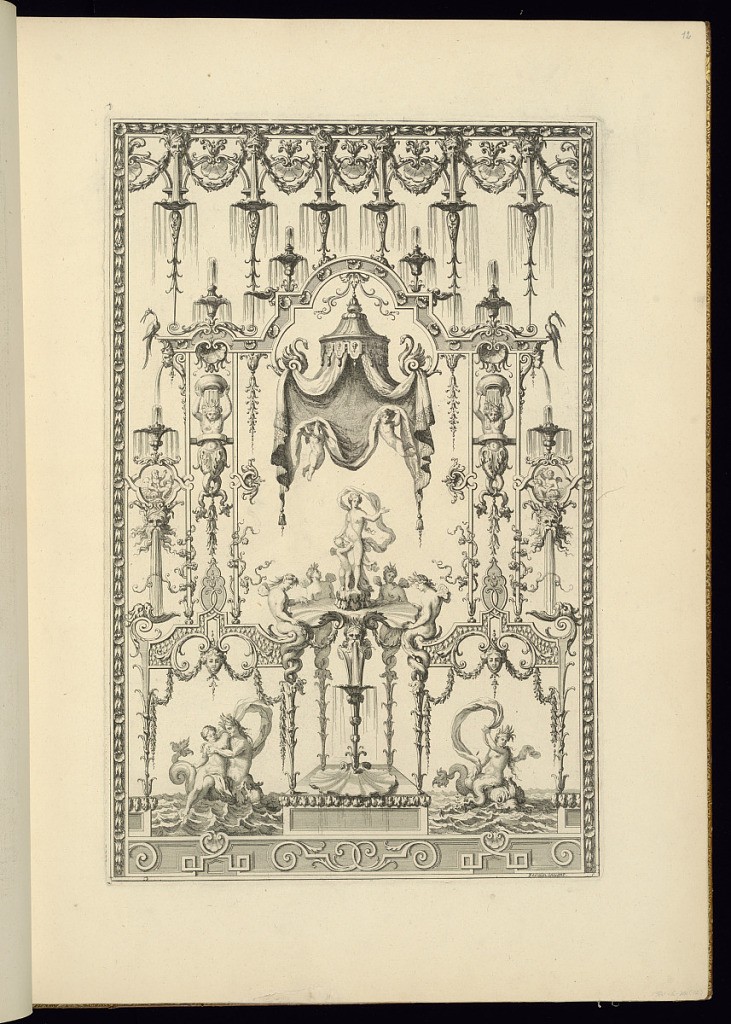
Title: Panel Design of Grotesque Ornamentation
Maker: Jean Berain, the elder, French, 1640-1711
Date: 1711
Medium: Engraving on laid paper
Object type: Bound print
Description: Panel design filled with symmetrical, grotesque ornaments. At center, Venus stands atop a shell supported by grotesque figures. Water streams everywhere about the composition. The plate is signed.